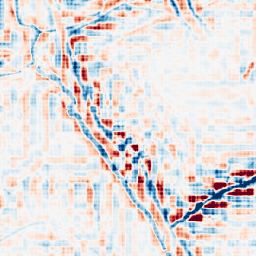
Category: wavelet
Decomposition family: wavelet_reverse_biorthogonal
Decomposition parameters: wavelet: rbio3.5
level: 4
Upsampling method: sinc_hamming
Upsampling parameters: scale: 4
kernel_size: 4
Upsampling scale: 4